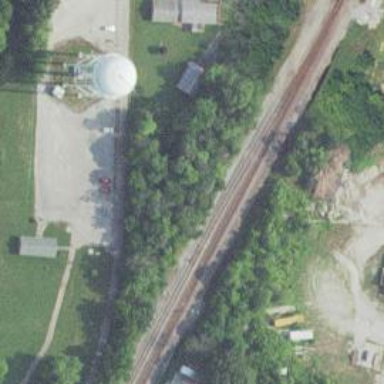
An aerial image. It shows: Railway siding for service.